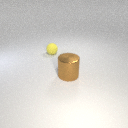
large brown metal cylinder in front of small yellow rubber sphere